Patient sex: M
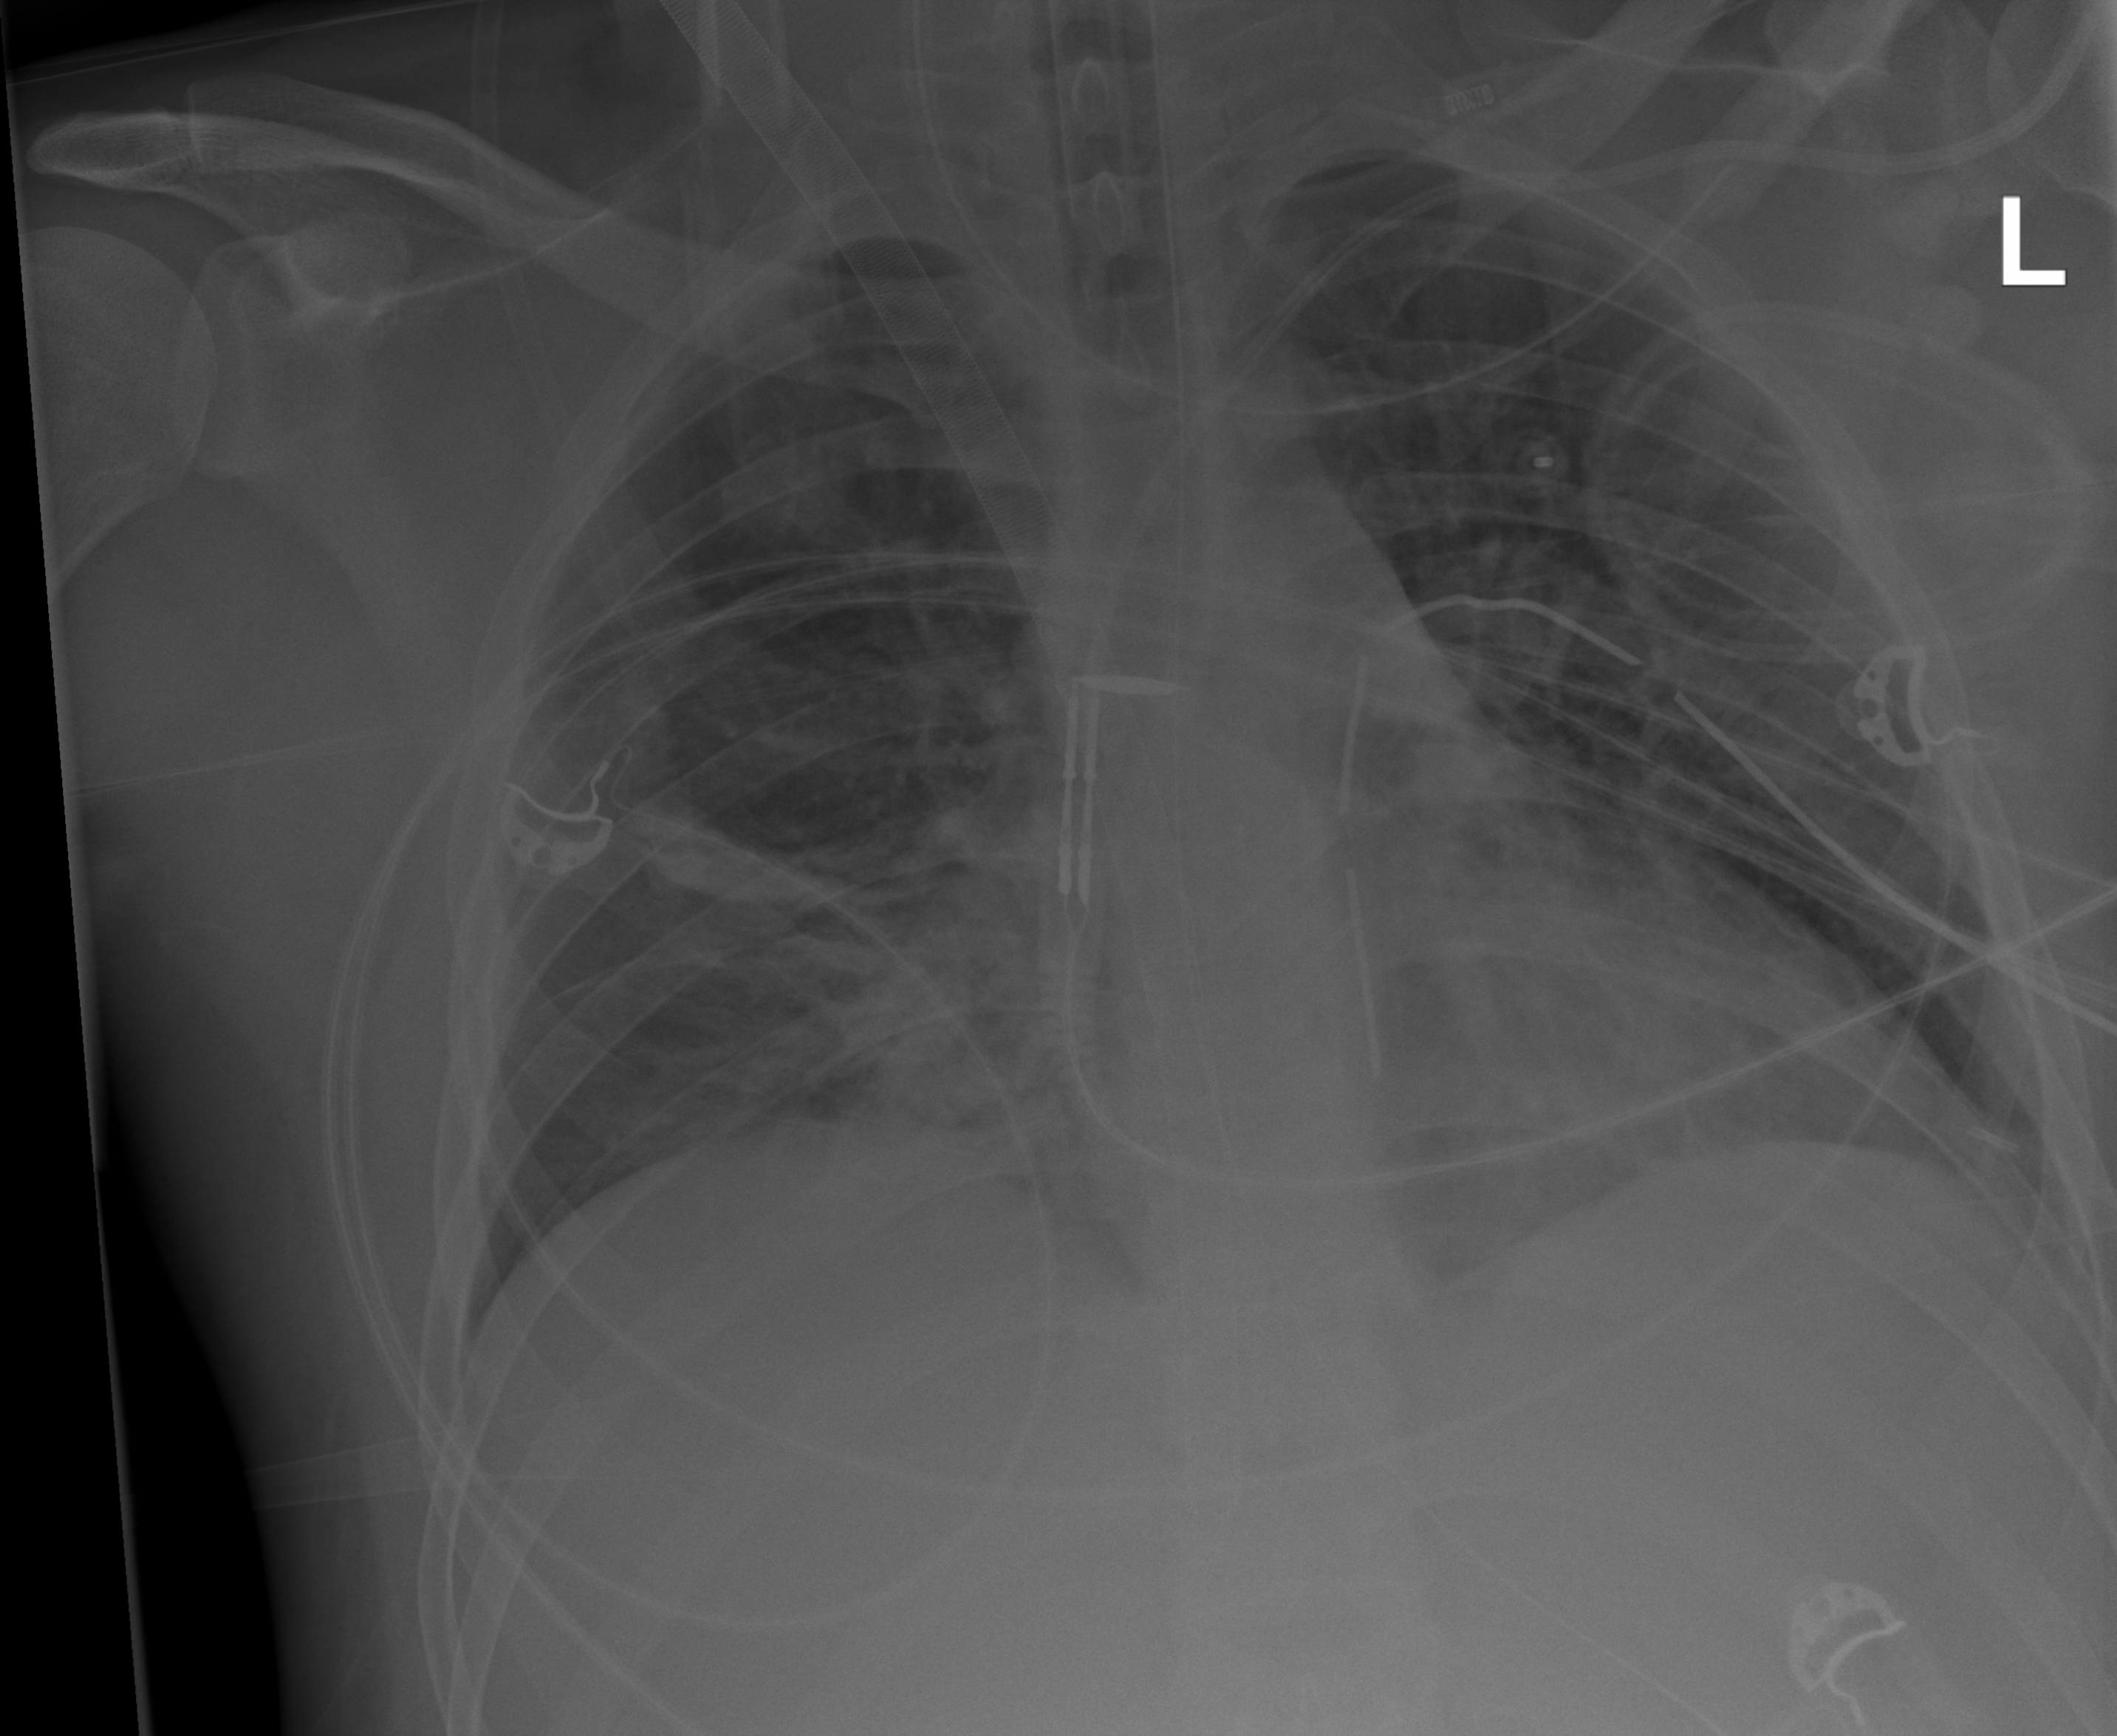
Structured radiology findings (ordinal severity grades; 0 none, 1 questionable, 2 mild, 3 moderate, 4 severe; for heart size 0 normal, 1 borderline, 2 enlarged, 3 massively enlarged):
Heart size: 1
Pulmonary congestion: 2
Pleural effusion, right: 0
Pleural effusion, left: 1
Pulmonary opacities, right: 0
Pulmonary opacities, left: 0
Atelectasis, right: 2
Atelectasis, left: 0